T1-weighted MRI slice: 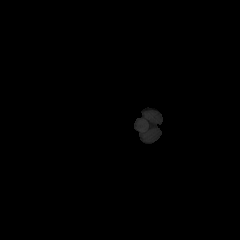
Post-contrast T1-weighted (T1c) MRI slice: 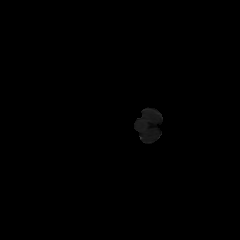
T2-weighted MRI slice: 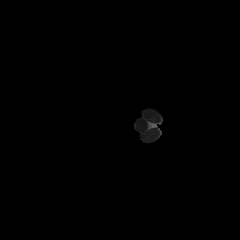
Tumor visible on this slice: no